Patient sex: M
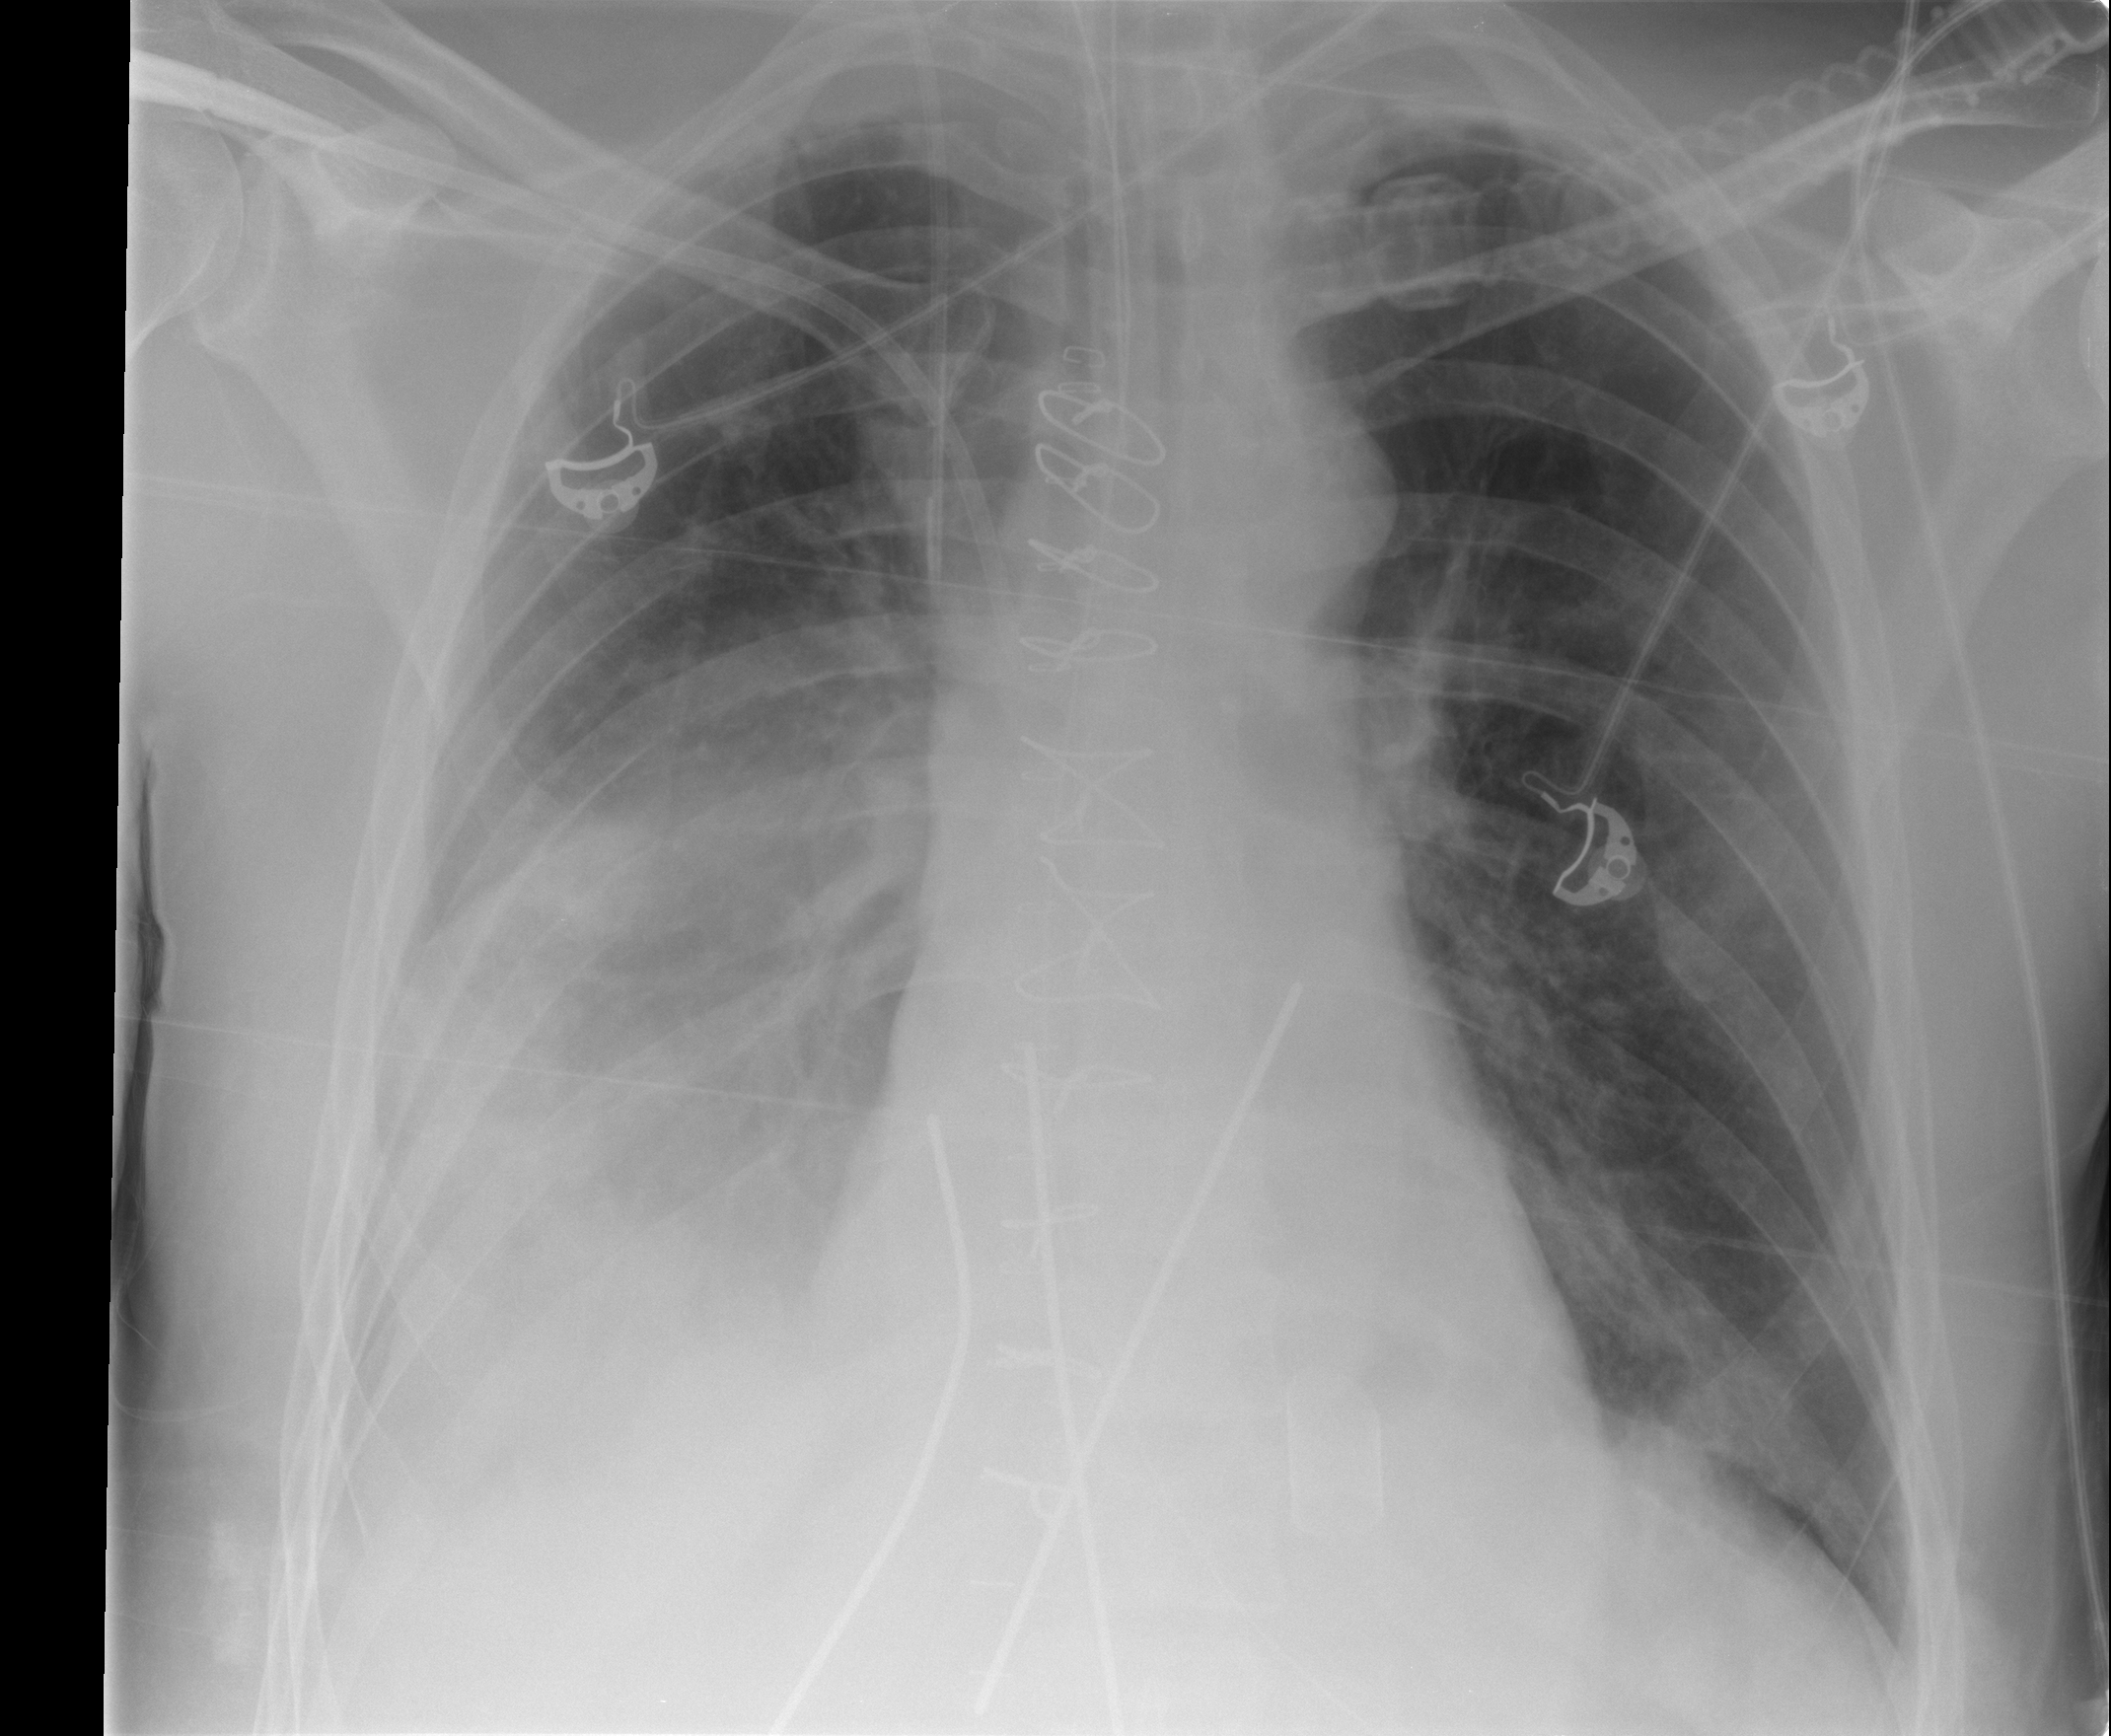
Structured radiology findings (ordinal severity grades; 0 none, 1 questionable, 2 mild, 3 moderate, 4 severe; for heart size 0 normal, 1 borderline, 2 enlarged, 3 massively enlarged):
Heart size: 0
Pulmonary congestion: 0
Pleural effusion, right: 3
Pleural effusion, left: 0
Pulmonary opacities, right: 2
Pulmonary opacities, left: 0
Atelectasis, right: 2
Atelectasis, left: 0